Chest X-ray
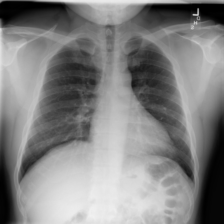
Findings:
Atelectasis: negative
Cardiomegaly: negative
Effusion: negative
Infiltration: negative
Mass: negative
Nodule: negative
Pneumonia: negative
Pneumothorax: negative
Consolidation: negative
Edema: negative
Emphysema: negative
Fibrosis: negative
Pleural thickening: negative
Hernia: negative